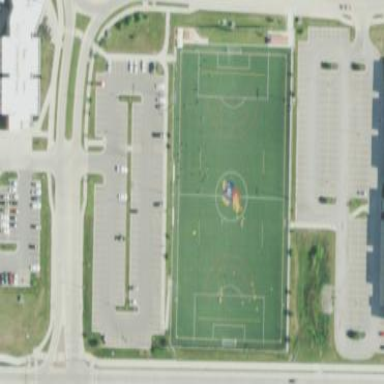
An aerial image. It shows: Soccer sports center for leisure activities.